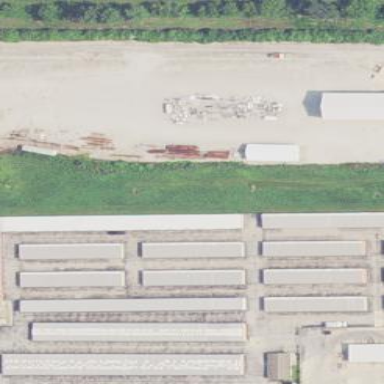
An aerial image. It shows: Storage rental shop.